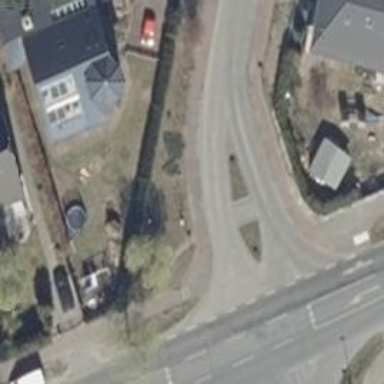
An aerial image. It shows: Unmarked footway crossing with traffic island.